Interaction volume radius: 10 \u00c5
Interaction volume height: 15 \u00c5
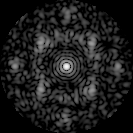
Disorder parameter: 0.6162